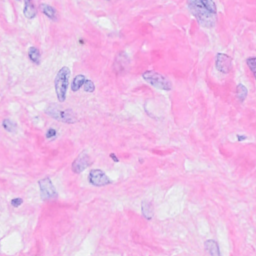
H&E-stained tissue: Breast